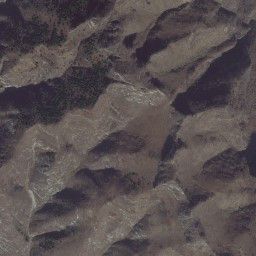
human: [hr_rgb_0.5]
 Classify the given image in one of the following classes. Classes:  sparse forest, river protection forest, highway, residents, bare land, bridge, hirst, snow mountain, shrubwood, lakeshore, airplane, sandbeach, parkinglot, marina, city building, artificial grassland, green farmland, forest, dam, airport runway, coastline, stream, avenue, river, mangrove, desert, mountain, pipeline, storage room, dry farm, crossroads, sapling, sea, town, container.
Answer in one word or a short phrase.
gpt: mountain